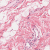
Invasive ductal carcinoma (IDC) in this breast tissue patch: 0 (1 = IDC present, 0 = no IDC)